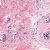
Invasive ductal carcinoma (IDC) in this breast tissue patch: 0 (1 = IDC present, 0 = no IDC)